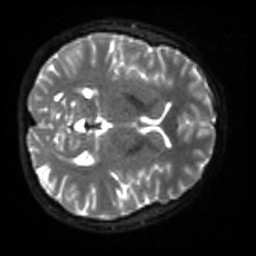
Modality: sbref
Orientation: axial
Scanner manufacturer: siemens
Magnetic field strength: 3 T
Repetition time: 4 s
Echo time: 0.0594 s